Field crop: maize
Growth stage: 2
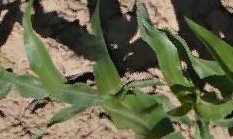
Species: maize